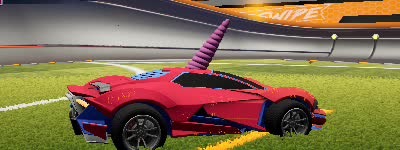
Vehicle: werewolf